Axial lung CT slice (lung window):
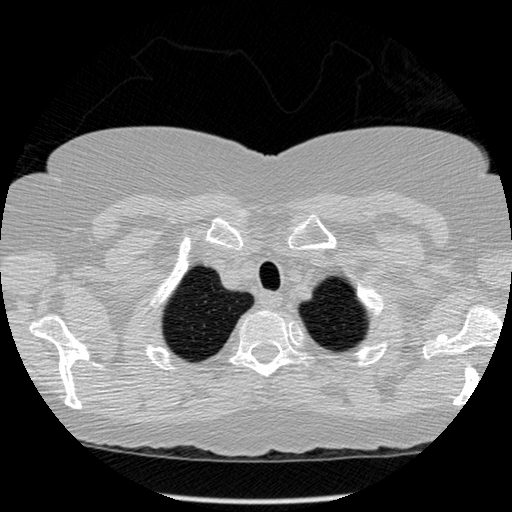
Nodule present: no